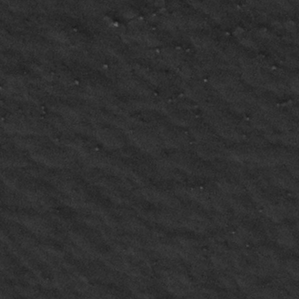
Label: frost